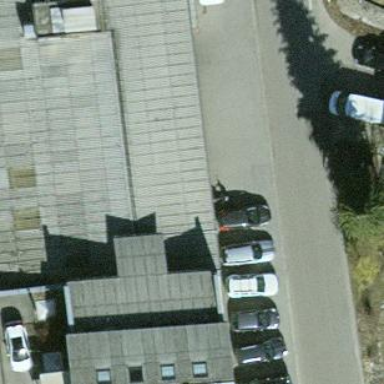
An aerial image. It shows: Industrial building.